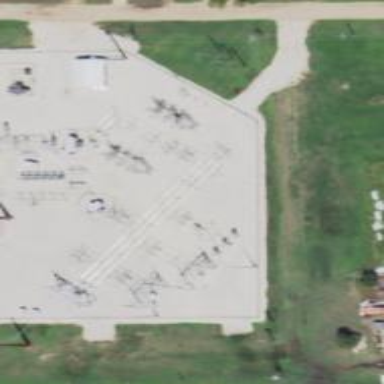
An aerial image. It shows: Switch used for power control.